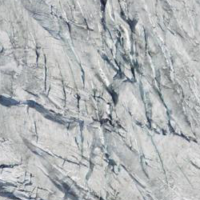
EUNIS habitat code: 49
Species observed at this site:
Pyrrhocorax graculus
Aquila chrysaetos
Corvus corax